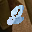
Label: 2